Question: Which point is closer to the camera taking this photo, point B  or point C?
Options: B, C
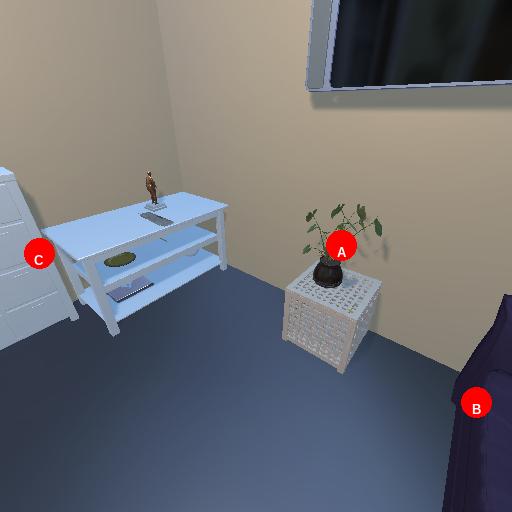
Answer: B